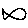
Label: fish